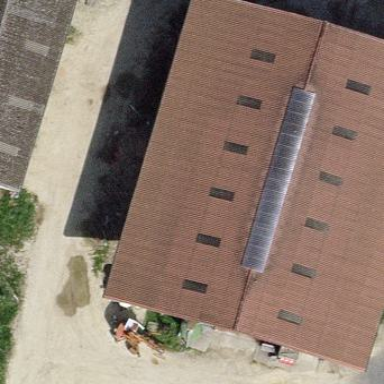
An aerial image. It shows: Farmyard area.